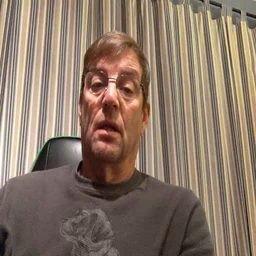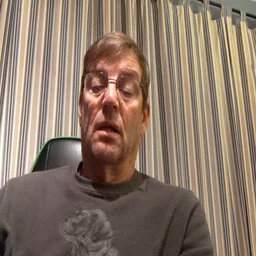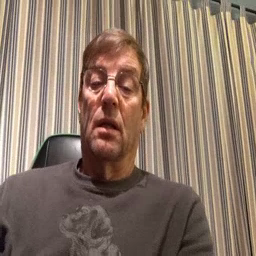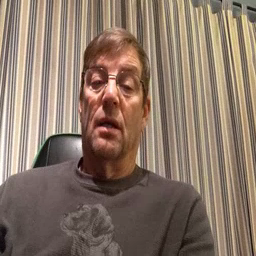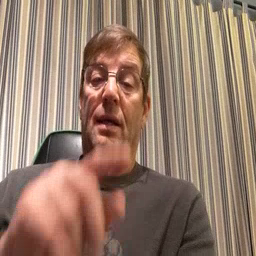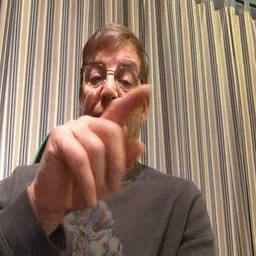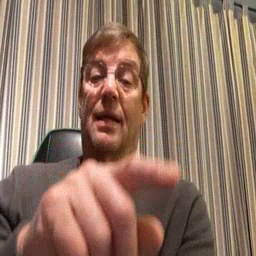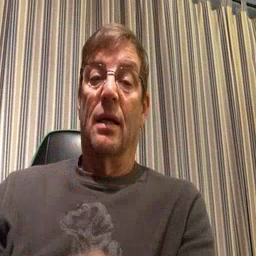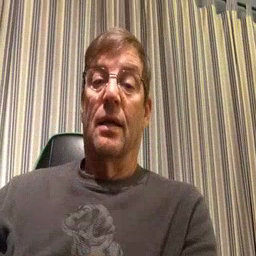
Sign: hesheit